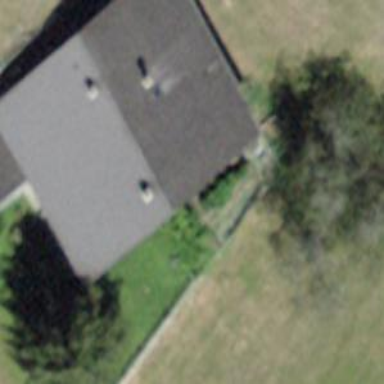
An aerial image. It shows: Detached building.